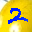
Label: 2